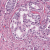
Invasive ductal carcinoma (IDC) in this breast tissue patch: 1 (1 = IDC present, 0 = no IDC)